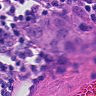
Metastatic tissue present: yes